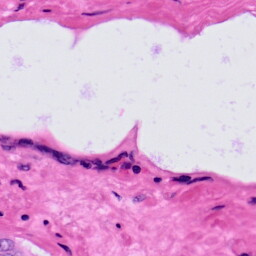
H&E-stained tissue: Prostate